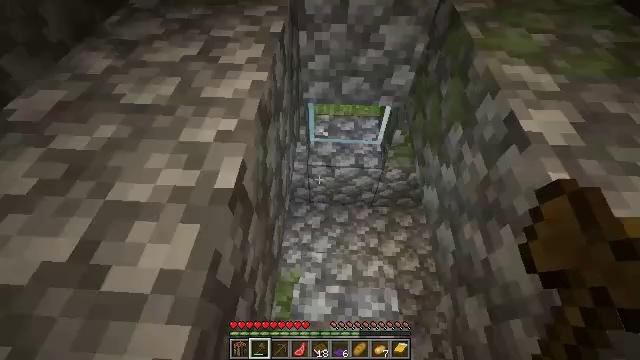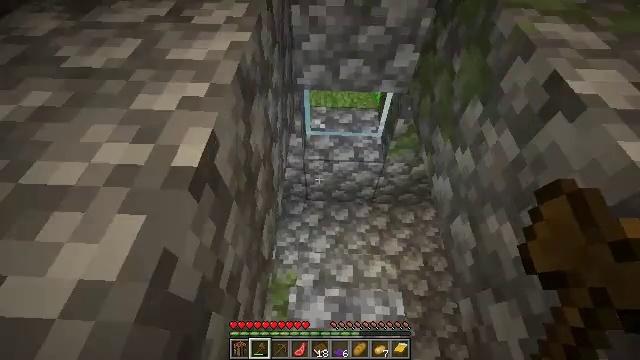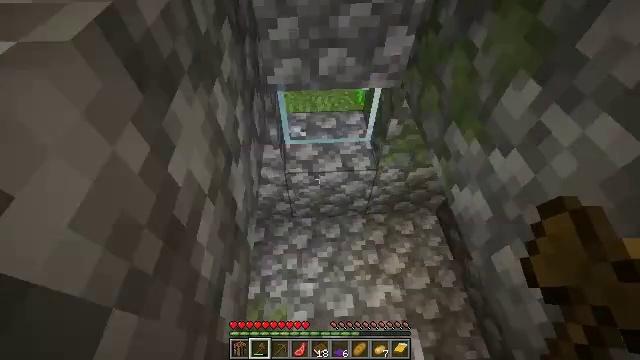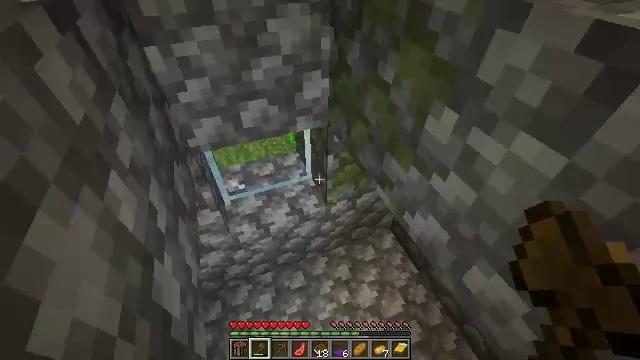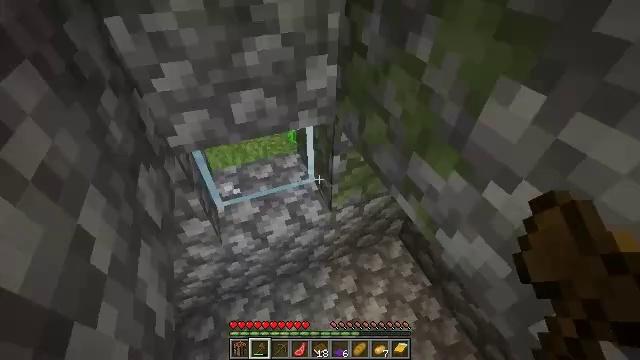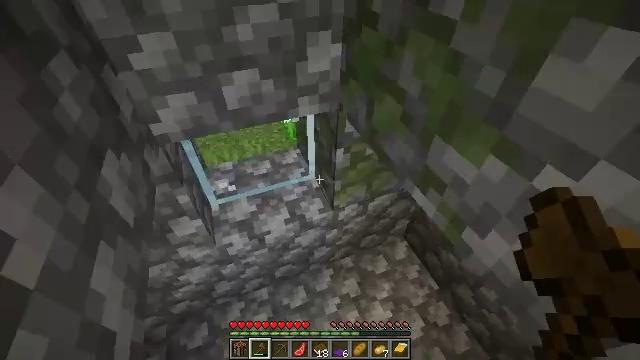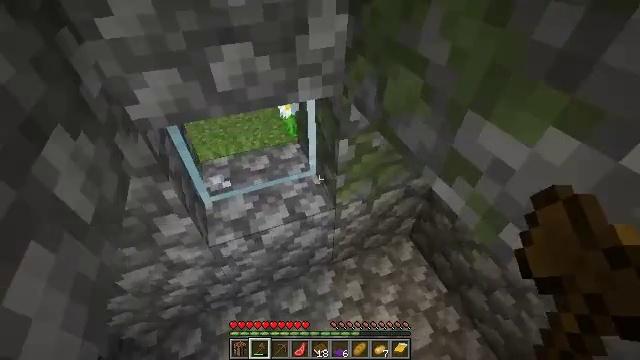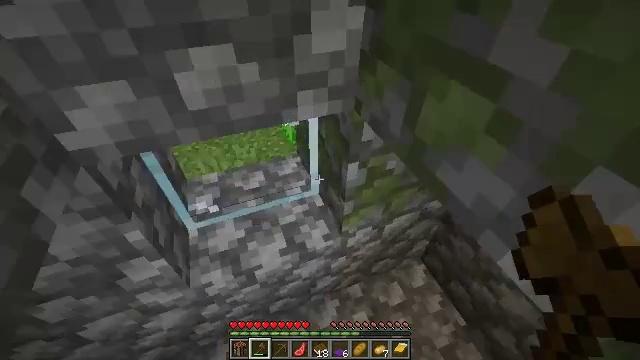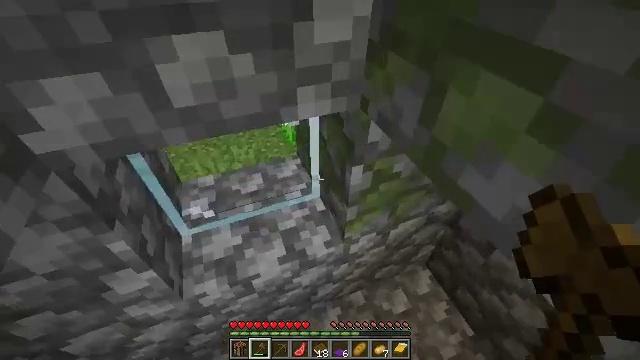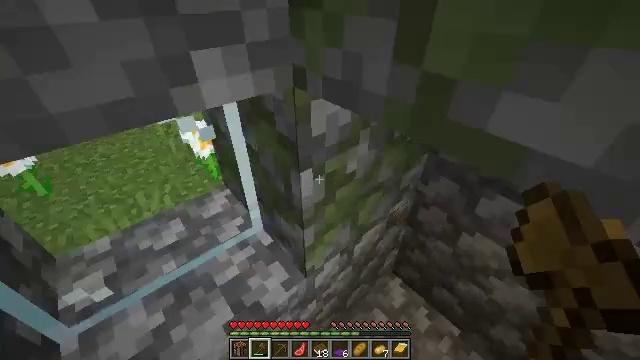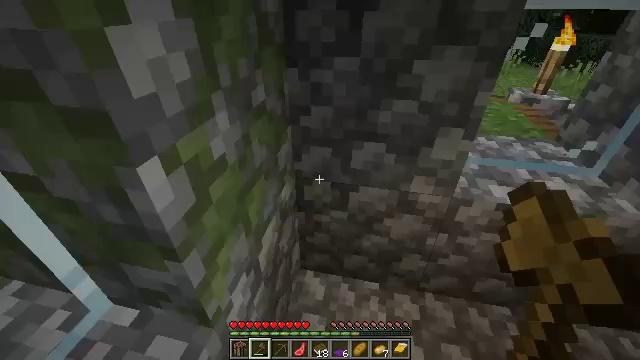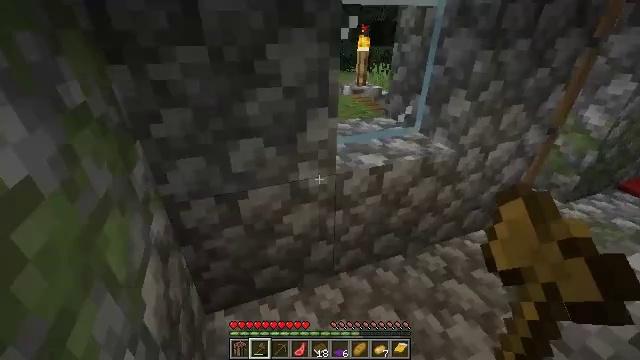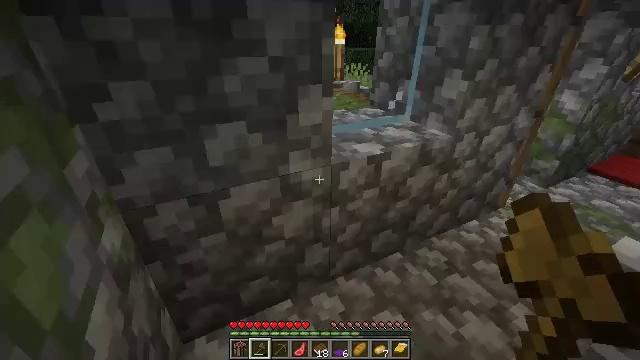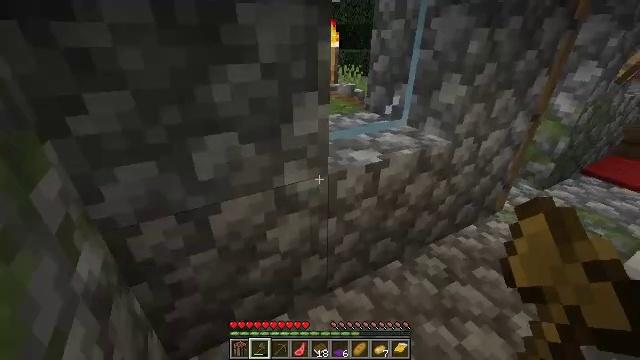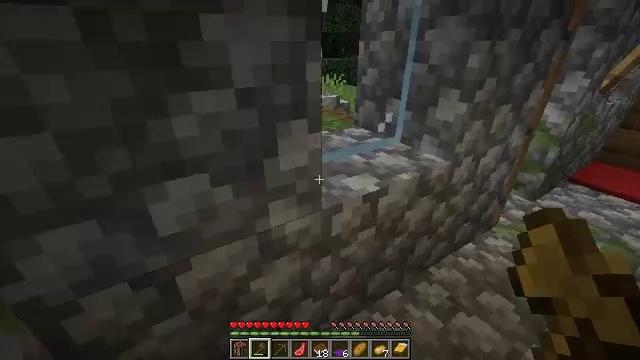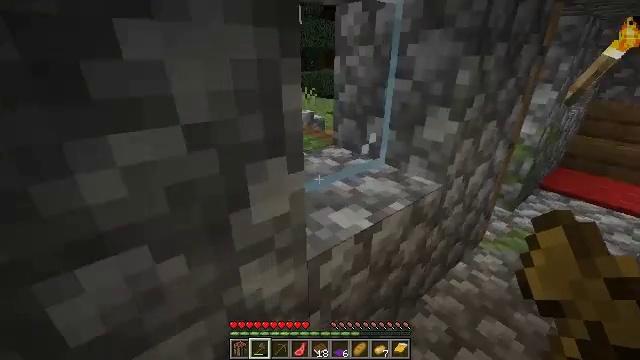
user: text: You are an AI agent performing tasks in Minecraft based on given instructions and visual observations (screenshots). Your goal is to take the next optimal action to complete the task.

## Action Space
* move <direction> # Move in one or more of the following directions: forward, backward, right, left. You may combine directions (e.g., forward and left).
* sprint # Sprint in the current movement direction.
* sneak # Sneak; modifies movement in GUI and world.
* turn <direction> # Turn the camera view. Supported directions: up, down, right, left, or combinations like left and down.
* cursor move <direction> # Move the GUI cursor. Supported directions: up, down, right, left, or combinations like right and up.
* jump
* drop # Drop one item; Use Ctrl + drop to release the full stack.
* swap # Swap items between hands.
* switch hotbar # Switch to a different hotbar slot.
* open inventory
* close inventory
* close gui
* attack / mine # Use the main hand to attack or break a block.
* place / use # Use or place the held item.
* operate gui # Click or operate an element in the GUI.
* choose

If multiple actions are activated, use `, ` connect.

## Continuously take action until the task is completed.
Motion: motion action
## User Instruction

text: Mine the smoker to break it.
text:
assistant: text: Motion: move forward
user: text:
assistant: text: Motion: move forward, turn right and up
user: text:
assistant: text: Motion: move forward, turn right and up
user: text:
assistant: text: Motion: move forward
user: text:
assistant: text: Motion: move forward
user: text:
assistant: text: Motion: move forward
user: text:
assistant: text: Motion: move forward
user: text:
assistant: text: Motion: move forward
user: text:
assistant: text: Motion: move forward, turn right and up
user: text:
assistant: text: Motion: move forward, turn right and up
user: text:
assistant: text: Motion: move forward, turn right and up
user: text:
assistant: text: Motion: move forward, turn right and up
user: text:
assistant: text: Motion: move forward, turn right
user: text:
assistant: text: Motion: move forward, turn right and up
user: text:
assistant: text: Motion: move forward, turn right and up
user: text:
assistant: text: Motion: move forward, turn right and up
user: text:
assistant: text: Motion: move forward, turn right and up
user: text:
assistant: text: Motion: move forward, turn right
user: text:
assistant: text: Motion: move forward and move right, turn right and up
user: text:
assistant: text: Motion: move forward and move right
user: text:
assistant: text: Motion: move forward and move right, turn left
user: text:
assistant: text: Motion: move forward and move right, turn left
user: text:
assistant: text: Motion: move forward and move right, turn left
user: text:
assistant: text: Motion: move forward and move right, turn left
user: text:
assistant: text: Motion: move forward and move right, turn left
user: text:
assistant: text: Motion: move forward and move right, turn left
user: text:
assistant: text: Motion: move forward and move right, turn left
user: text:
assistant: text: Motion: move forward and move right
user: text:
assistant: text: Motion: move forward and move right
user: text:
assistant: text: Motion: move forward